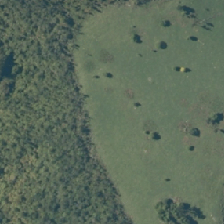
Land cover: high_producing_grassland